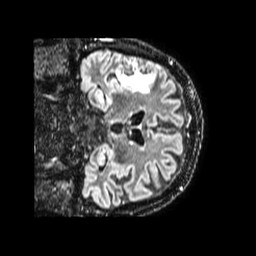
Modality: FLAIR
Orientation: coronal
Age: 66
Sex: male
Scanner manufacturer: philips
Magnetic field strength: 1.5 T
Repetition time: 4.8 s
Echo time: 0.3871 s